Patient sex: F
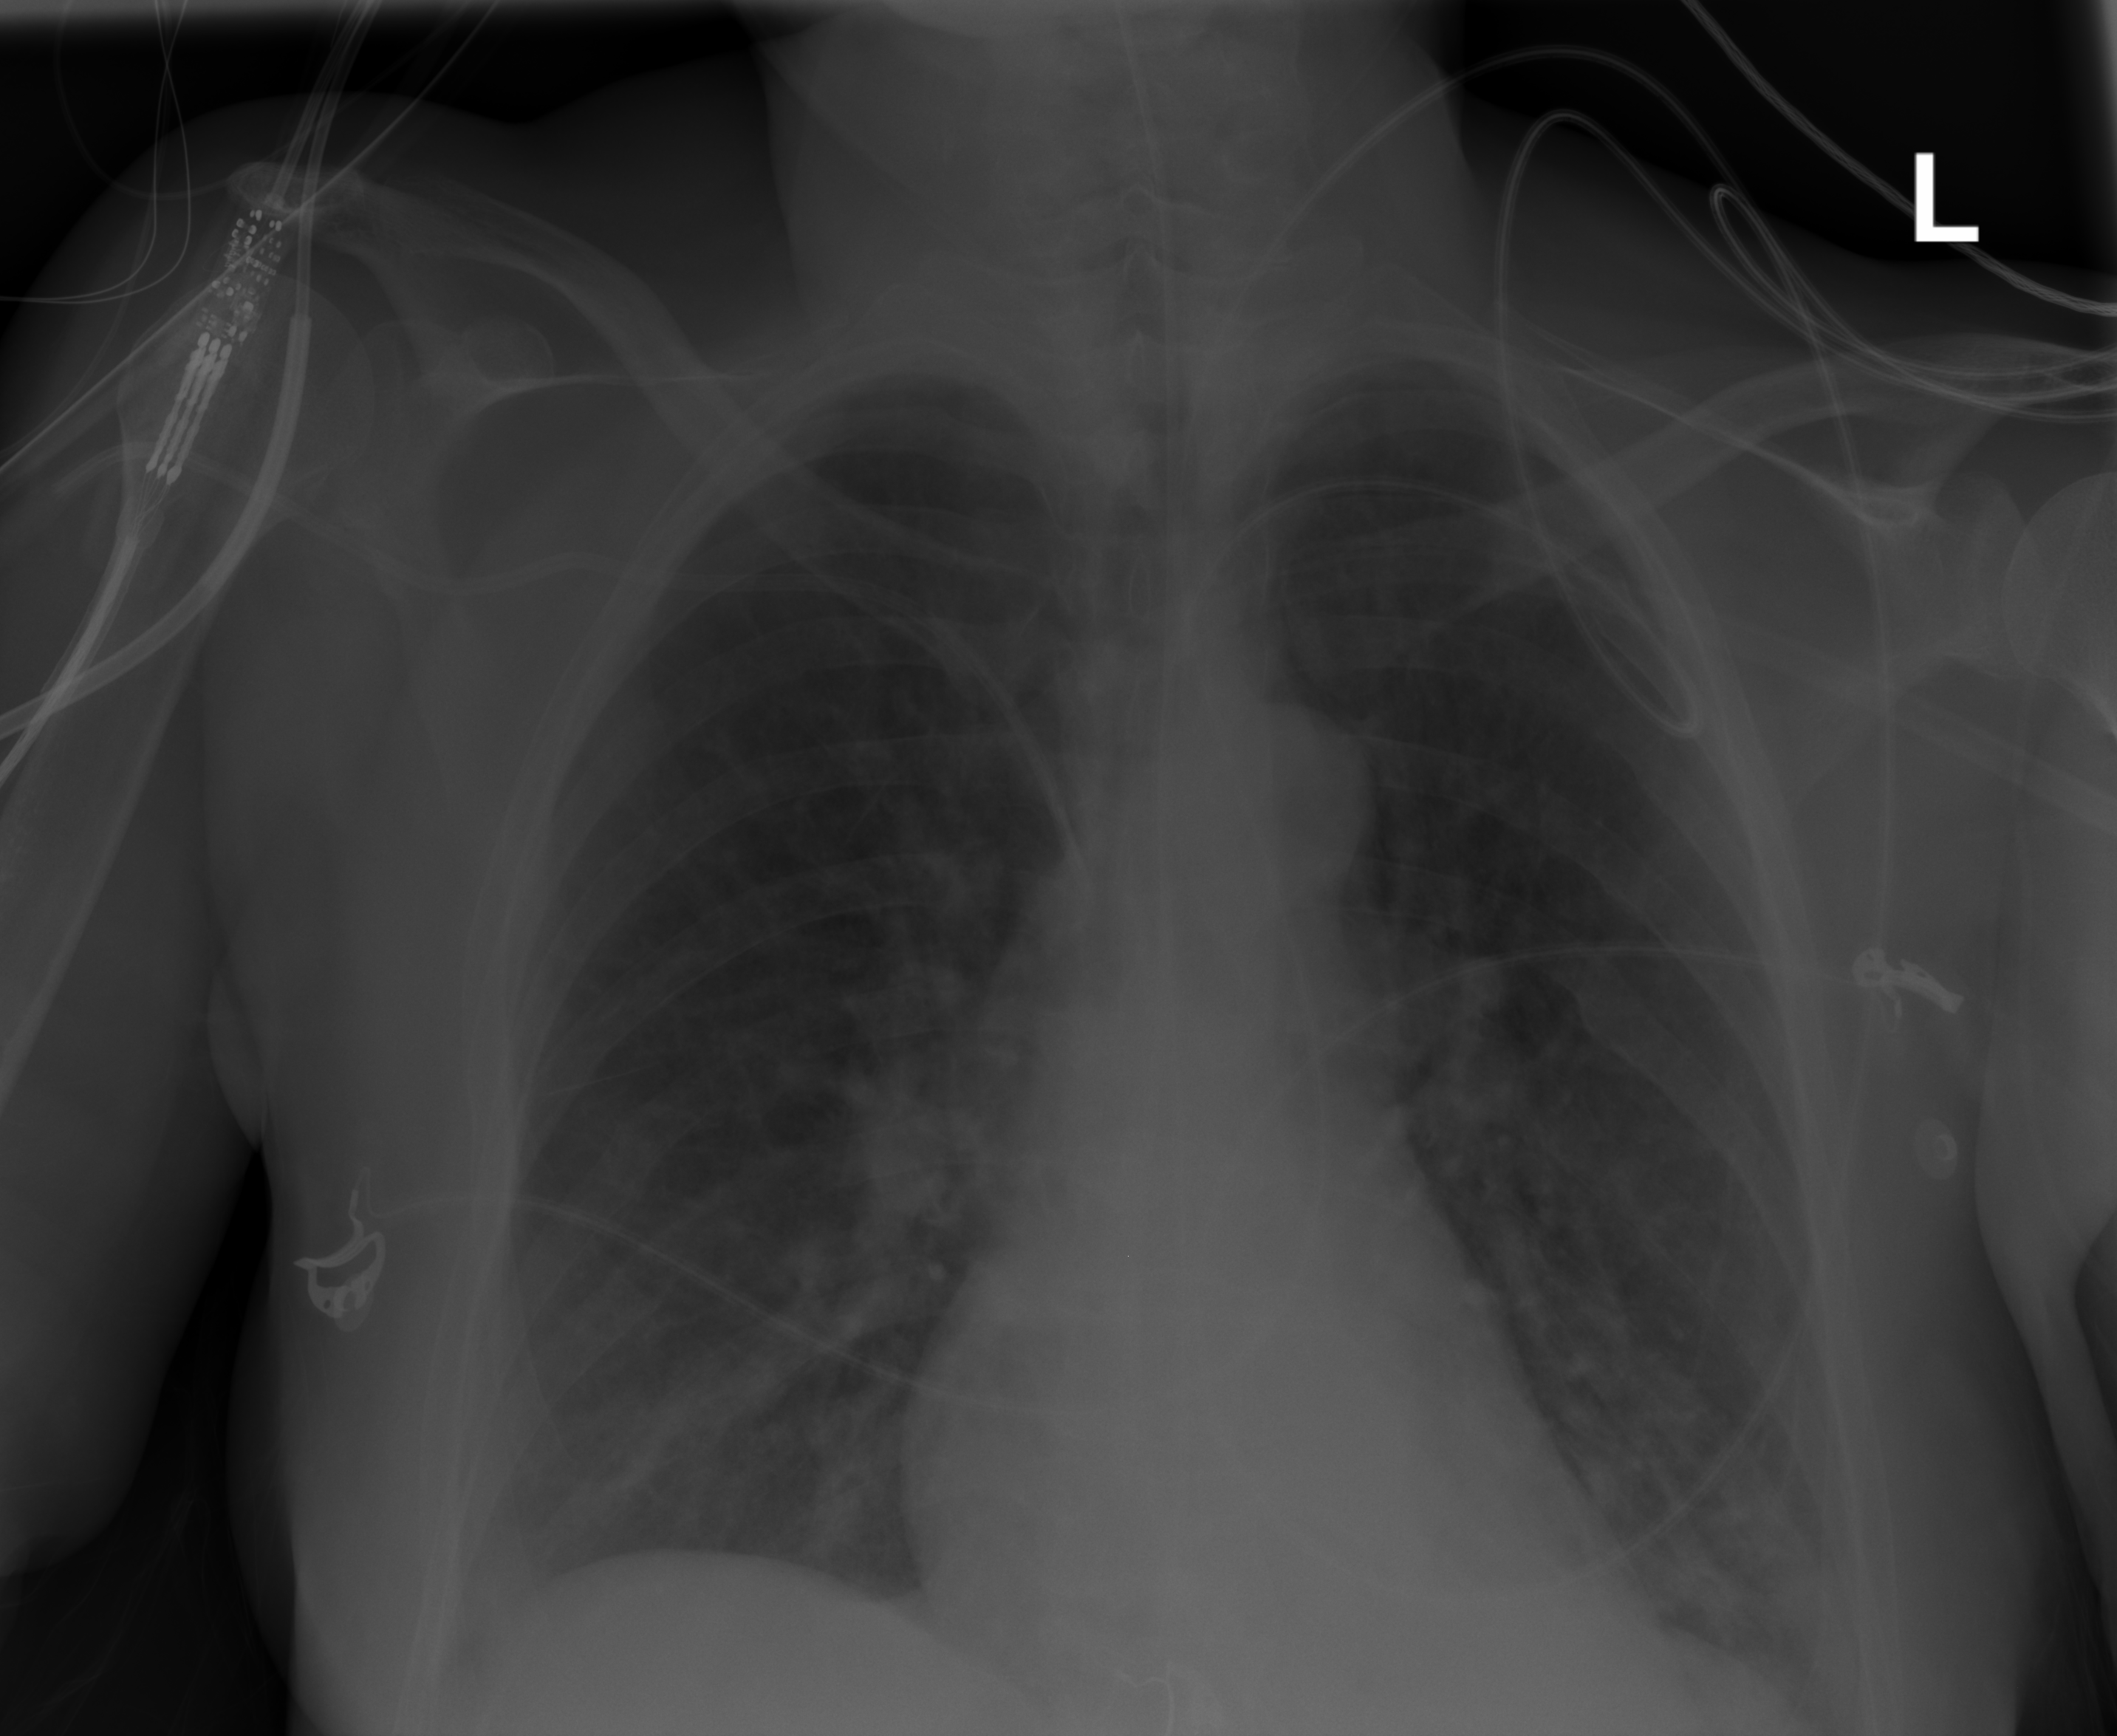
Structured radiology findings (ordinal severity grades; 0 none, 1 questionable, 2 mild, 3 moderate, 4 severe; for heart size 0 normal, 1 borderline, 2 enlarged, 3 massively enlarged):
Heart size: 0
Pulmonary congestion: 0
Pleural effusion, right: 1
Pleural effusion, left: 1
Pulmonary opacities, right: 2
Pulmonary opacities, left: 2
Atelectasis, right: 2
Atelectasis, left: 2